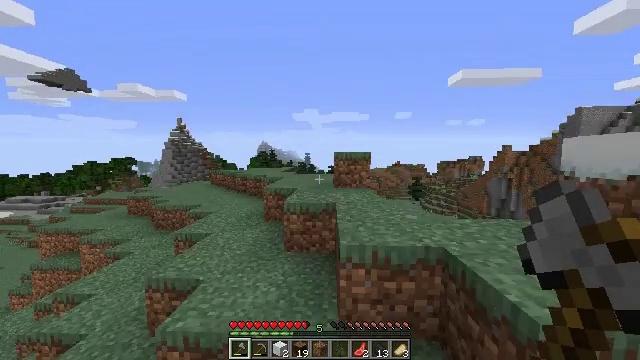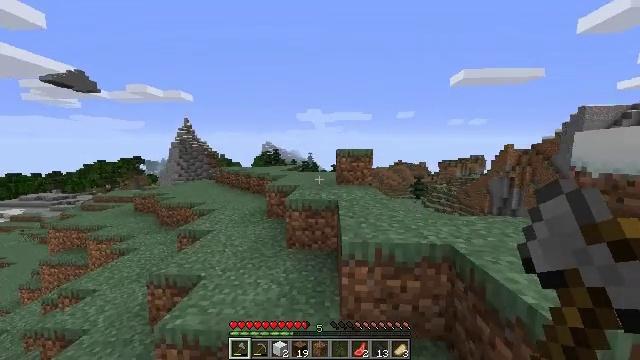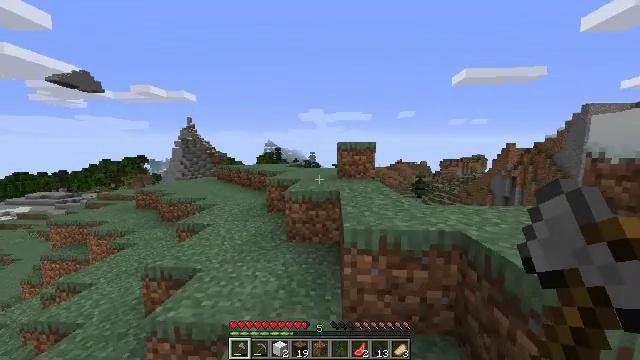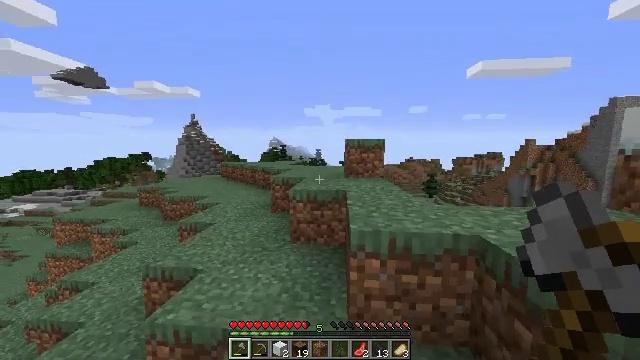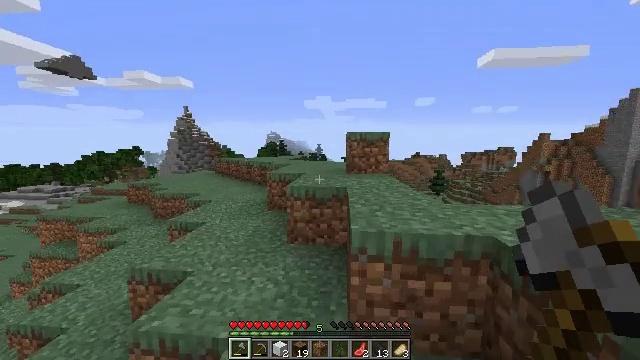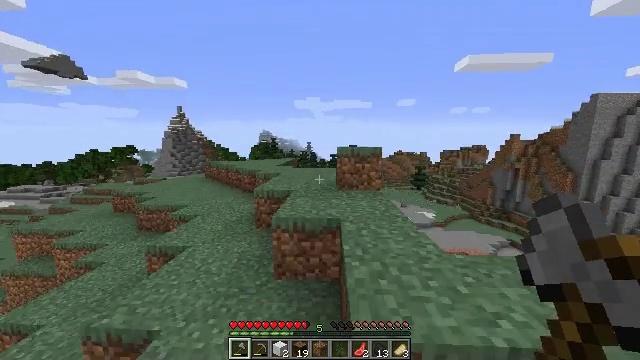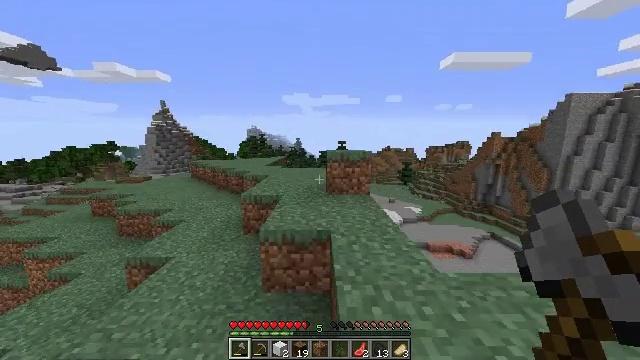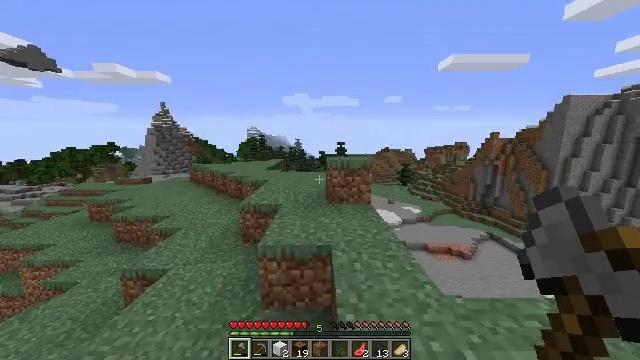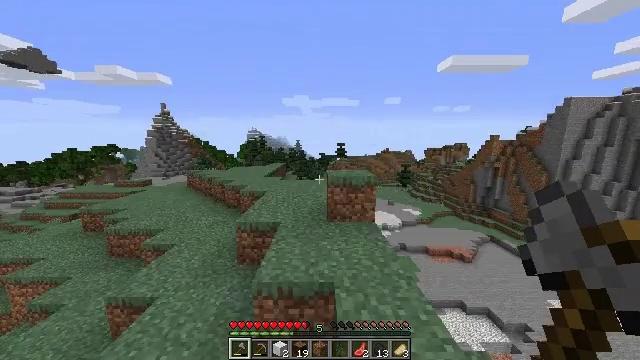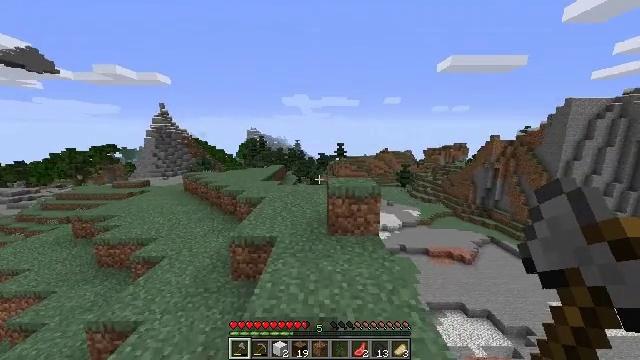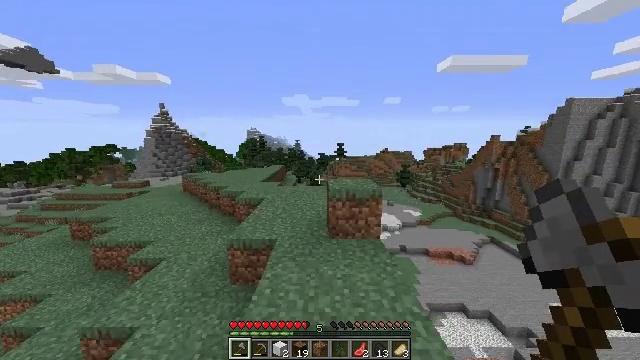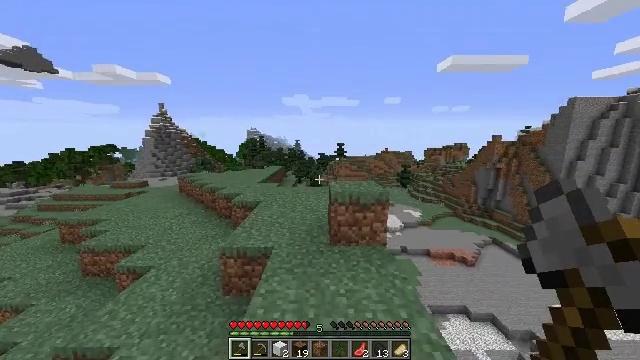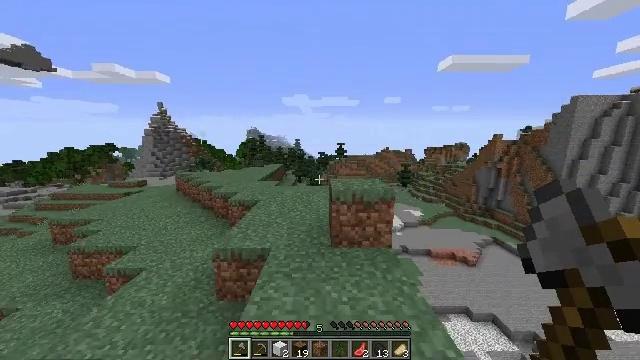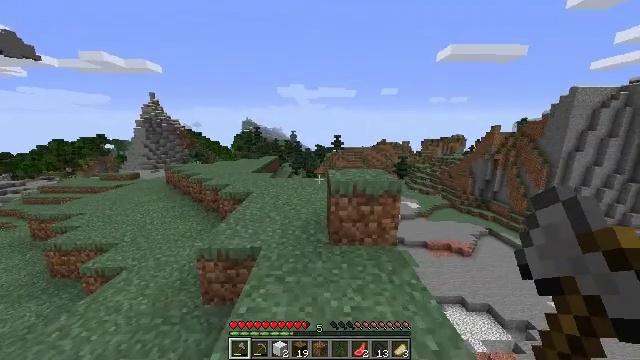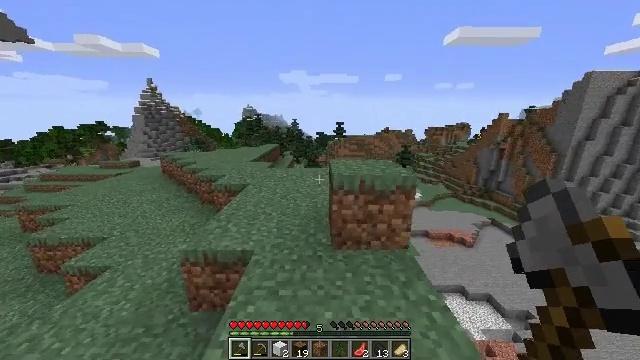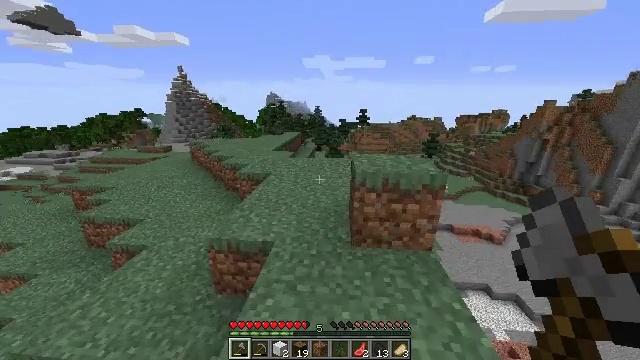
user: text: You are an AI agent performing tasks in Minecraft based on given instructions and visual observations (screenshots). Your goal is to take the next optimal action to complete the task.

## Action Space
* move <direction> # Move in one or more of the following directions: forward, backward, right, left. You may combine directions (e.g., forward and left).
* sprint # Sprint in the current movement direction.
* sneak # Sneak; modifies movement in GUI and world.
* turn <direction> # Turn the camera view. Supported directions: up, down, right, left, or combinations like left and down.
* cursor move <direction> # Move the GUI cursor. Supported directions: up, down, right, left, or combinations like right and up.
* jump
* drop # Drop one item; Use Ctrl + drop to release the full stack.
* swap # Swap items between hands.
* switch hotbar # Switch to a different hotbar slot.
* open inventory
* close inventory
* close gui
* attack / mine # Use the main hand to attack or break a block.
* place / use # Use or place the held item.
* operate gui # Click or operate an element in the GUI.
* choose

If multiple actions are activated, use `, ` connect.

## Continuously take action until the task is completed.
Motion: motion action
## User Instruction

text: Cook porkchop with the furnace.
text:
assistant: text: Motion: move forward, sprint, jump
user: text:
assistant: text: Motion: move forward, sprint, jump
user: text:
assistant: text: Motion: move forward, sprint, turn left, jump
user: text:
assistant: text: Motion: move forward, sprint, jump
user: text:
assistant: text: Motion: move forward, sprint, turn right and down, jump
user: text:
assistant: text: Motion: move forward, sprint, turn right and down, jump
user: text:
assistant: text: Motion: move forward, sprint, jump
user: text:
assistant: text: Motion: move forward, sprint, jump
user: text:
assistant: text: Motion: move forward, sprint, jump
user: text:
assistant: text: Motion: move forward, sprint, jump
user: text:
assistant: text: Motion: move forward, sprint, jump
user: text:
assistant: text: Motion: move forward, sprint, jump
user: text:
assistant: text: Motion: move forward, sprint, turn down, jump
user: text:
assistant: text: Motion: move forward, sprint, turn down, jump
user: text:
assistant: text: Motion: move forward, sprint, turn left and down, jump
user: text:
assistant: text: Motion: move forward, sprint, turn left and down, jump
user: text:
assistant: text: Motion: move forward, sprint, jump
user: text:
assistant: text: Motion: move forward, sprint, jump
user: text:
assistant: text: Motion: move forward, sprint, jump
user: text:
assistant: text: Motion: move forward, sprint, jump
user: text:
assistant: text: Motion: move forward, sprint, jump
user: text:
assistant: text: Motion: move forward, sprint, jump
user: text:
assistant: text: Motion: move forward, sprint, jump
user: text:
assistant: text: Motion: move forward, sprint, jump
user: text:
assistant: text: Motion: move forward, sprint, jump
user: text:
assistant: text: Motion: move forward, sprint, jump
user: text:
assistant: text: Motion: move forward, sprint, jump
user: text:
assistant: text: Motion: move forward, sprint, jump
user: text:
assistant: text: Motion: move forward, sprint, jump
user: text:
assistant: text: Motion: move forward, sprint, jump